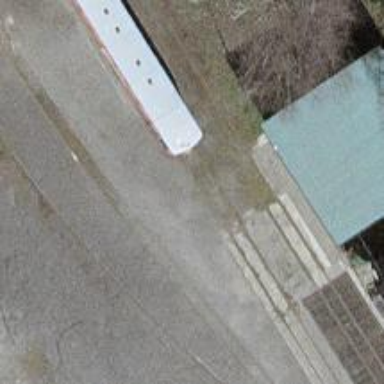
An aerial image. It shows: Preserved narrow gauge railway.